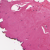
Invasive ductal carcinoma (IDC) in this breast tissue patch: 0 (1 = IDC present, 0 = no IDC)